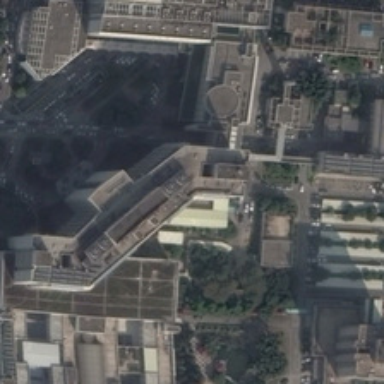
Many buildings and some green trees are in a commercial area .